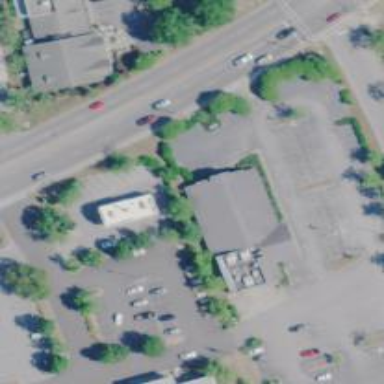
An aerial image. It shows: Convenience shop.